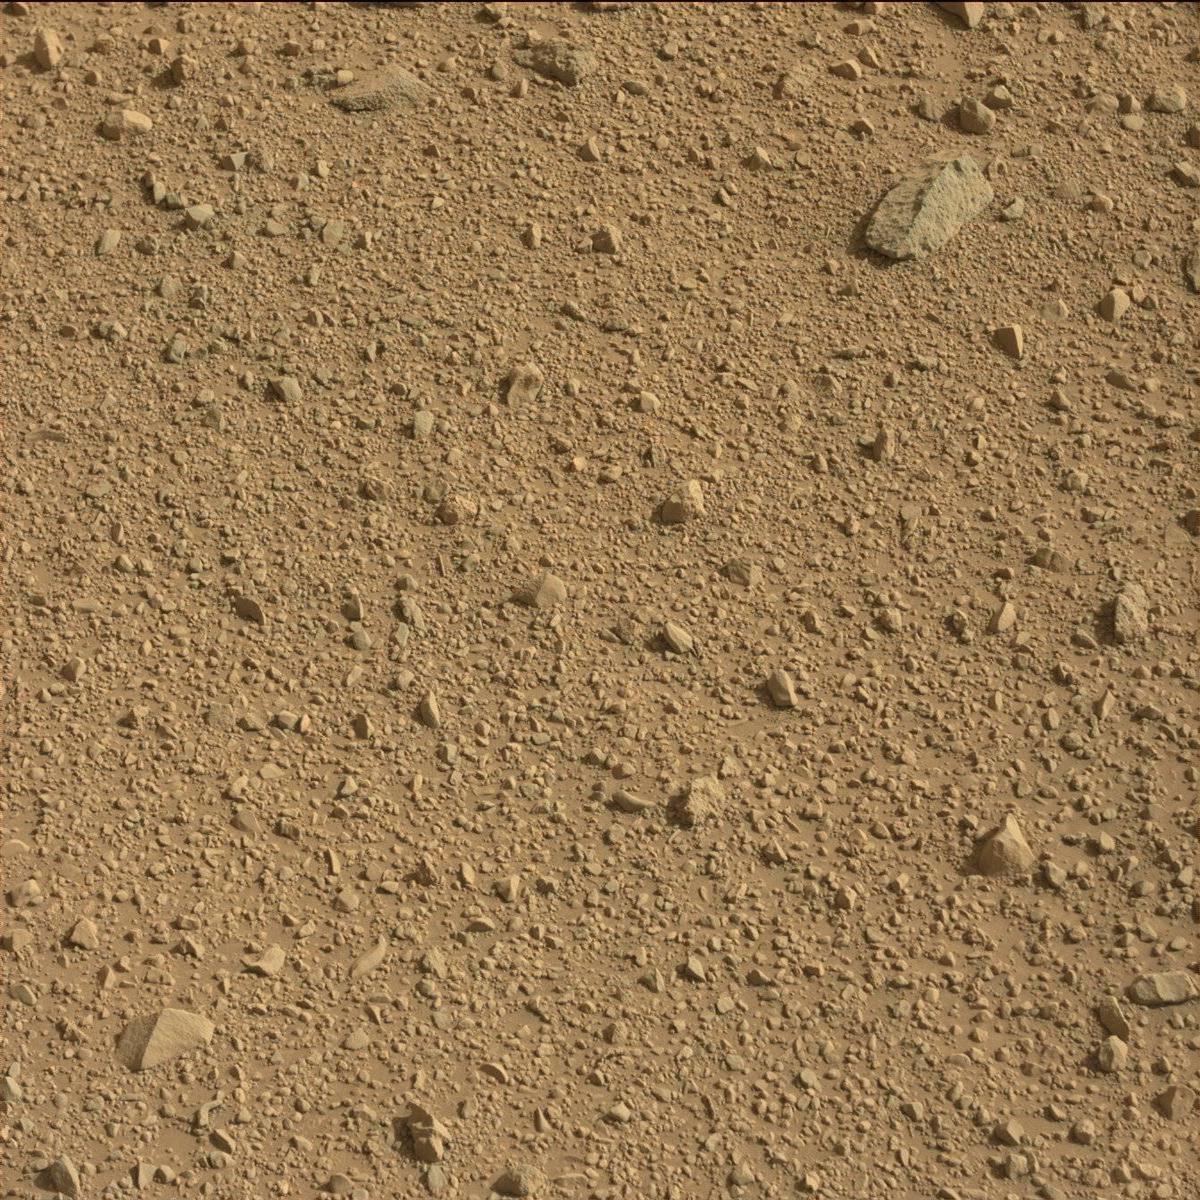
Terrain classes present: Bedrock, Sand / Soil